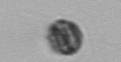
Label: Dinophyceae